Question: Hello I am trying to create a local database on my android device. I made the php script that returns the following response:
> {"ruta":[{"id_ruta":"1","ime_rute":"1","duljina_rute":"6","max_visina":"3","trajanje_rute":"5","opis_rute":"2","lokacija_rute":"4","oprema_rute":""},{"id_ruta":"2","ime_rute":"test","duljina_rute":"0.02","max_visina":"184.51","trajanje_rute":"00:00:42","opis_rute":"hop","lokacija_rute":"hop","oprema_rute":"hop"},{"id_ruta":"3","ime_rute":"test","duljina_rute":"0.02","max_visina":"184.51","trajanje_rute":"00:00:42","opis_rute":"hop","lokacija_rute":"hop","oprema_rute":"hop"},{"id_ruta":"4","ime_rute":"test","duljina_rute":"0.02","max_visina":"184.51","trajanje_rute":"00:00:42","opis_rute":"hop","lokacija_rute":"hop","oprema_rute":"hop"},{"id_ruta":"5","ime_rute":"test","duljina_rute":"0.02","max_visina":"184.51","trajanje_rute":"00:00:42","opis_rute":"hop","lokacija_rute":"hop","oprema_rute":"hop"},{"id_ruta":"6","ime_rute":"test","duljina_rute":"0.02","max_visina":"184.51","trajanje_rute":"00:00:42","opis_rute":"hop","lokacija_rute":"hop","oprema_rute":"hop"},{"id_ruta":"7","ime_rute":"test","duljina_rute":"0.02","max_visina":"184.51","trajanje_rute":"00:00:42","opis_rute":"hop","lokacija_rute":"hop","oprema_rute":"hop"},{"id_ruta":"8","ime_rute":"test","duljina_rute":"0.02","max_visina":"184.51","trajanje_rute":"00:00:42","opis_rute":"hop","lokacija_rute":"hop","oprema_rute":"hop"},{"id_ruta":"9","ime_rute":"test","duljina_rute":"0.02","max_visina":"184.51","trajanje_rute":"00:00:42","opis_rute":"hop","lokacija_rute":"hop","oprema_rute":"hop"},{"id_ruta":"10","ime_rute":"test","duljina_rute":"0.02","max_visina":"184.51","trajanje_rute":"00:00:42","opis_rute":"hop","lokacija_rute":"hop","oprema_rute":"hop"},{"id_ruta":"11","ime_rute":"test","duljina_rute":"0.02","max_visina":"184.51","trajanje_rute":"00:00:42","opis_rute":"hop","lokacija_rute":"hop","oprema_rute":"hop"},{"id_ruta":"12","ime_rute":"test","duljina_rute":"0.02","max_visina":"184.51","trajanje_rute":"00:00:42","opis_rute":"hop","lokacija_rute":"hop","oprema_rute":"hop"},{"id_ruta":"13","ime_rute":"test","duljina_rute":"0.02","max_visina":"184.51","trajanje_rute":"00:00:42","opis_rute":"hop","lokacija_rute":"hop","oprema_rute":"hop"},{"id_ruta":"14","ime_rute":"test","duljina_rute":"0.02","max_visina":"184.51","trajanje_rute":"00:00:42","opis_rute":"hop","lokacija_rute":"hop","oprema_rute":"hop"},{"id_ruta":"15","ime_rute":"test","duljina_rute":"0.02","max_visina":"184.51","trajanje_rute":"00:00:42","opis_rute":"hop","lokacija_rute":"hop","oprema_rute":"hop"},{"id_ruta":"16","ime_rute":"test","duljina_rute":"0.02","max_visina":"184.51","trajanje_rute":"00:00:42","opis_rute":"hop","lokacija_rute":"hop","oprema_rute":"hop"},{"id_ruta":"17","ime_rute":"test","duljina_rute":"0.02","max_visina":"184.51","trajanje_rute":"00:00:42","opis_rute":"hop","lokacija_rute":"hop","oprema_rute":"hop"},{"id_ruta":"18","ime_rute":"test","duljina_rute":"0.02","max_visina":"184.51","trajanje_rute":"00:00:42","opis_rute":"hop","lokacija_rute":"hop","oprema_rute":"hop"},{"id_ruta":"19","ime_rute":"test","duljina_rute":"0.02","max_visina":"184.51","trajanje_rute":"00:00:42","opis_rute":"hop","lokacija_rute":"hop","oprema_rute":"hop"},{"id_ruta":"20","ime_rute":"test","duljina_rute":"0.02","max_visina":"184.51","trajanje_rute":"00:00:42","opis_rute":"hop","lokacija_rute":"hop","oprema_rute":"hop"},{"id_ruta":"21","ime_rute":"test","duljina_rute":"0.02","max_visina":"184.51","trajanje_rute":"00:00:42","opis_rute":"hop","lokacija_rute":"hop","oprema_rute":"hop"},{"id_ruta":"22","ime_rute":"test","duljina_rute":"0.02","max_visina":"184.51","trajanje_rute":"00:00:42","opis_rute":"hop","lokacija_rute":"hop","oprema_rute":"hop"},{"id_ruta":"23","ime_rute":"test","duljina_rute":"0.02","max_visina":"184.51","trajanje_rute":"00:00:42","opis_rute":"hop","lokacija_rute":"hop","oprema_rute":"hop"},{"id_ruta":"24","ime_rute":"test","duljina_rute":"0.02","max_visina":"184.51","trajanje_rute":"00:00:42","opis_rute":"hop","lokacija_rute":"hop","oprema_rute":"hop"},{"id_ruta":"25","ime_rute":"test","duljina_rute":"0.02","max_visina":"184.51","trajanje_rute":"00:00:42","opis_rute":"hop","lokacija_rute":"hop","oprema_rute":"hop"}],"success":1}
And when I try to just write the contents of the response in LogCat it says that there is no value. Here is a part of my code that I use.
'''
JSONParser jsonParser = new JSONParser();
JSONArray rute = null;
private static final String TAG_SUCCESS = "success";
private static final String TAG_RUTA = "ruta";
private static final String TAG_ID_RUTA = "id_ruta";
private static final String TAG_IME_RUTE = "ime_rute";
private static final String TAG_DULJINA_RUTE = "duljina_rute";
private static final String TAG_MAX_VISINA = "max_visina";
private static final String TAG_TRAJANJE_RUTE = "trajanje_rute";
private static final String TAG_OPIS_RUTE = "opis_rute";
private static final String TAG_LOKACIJA_RUTE = "lokacija_rute";
private static final String TAG_OPREMA_RUTE = "oprema_rute";
List<NameValuePair> params = new ArrayList<NameValuePair>();
// HERE I GET THE JSON RESPONSE
JSONObject json = jsonParser.makeHttpRequest(link,"GET", params);
try {
int success = json.getInt(TAG_SUCCESS);
//AND HERE I TRY WRITING STUFF FROM THE RESPONSE
Log.d("Create Response", json.toString());
new Delete().from(Ruta.class).execute();
Log.d("RUTE GET INT",String.valueOf(json.getInt(TAG_SUCCESS)));
Log.d("RUTE GET JSON STRING",json.getString(TAG_RUTA));
if (success == 1) {
rute = json.getJSONArray(TAG_RUTA);
Log.d("RUTE",rute.toString());
for(int i = 0; i<rute.length(); i++){
JSONObject r = rute.getJSONObject(i);
Ruta nova_ruta = new Ruta();
nova_ruta.IDRute = Integer.parseInt(r.getString(TAG_ID_RUTA));
nova_ruta.Naziv = r.getString(TAG_IME_RUTE);
nova_ruta.Udaljenost = Integer.parseInt(r.getString(TAG_DULJINA_RUTE));
nova_ruta.MaxVisina = Integer.parseInt(r.getString(TAG_MAX_VISINA));
nova_ruta.Trajanje = r.getString(TAG_TRAJANJE_RUTE);
nova_ruta.Opis = r.getString(TAG_OPIS_RUTE);
nova_ruta.Lokacija = r.getString(TAG_LOKACIJA_RUTE);
nova_ruta.Oprema = r.getString(TAG_OPREMA_RUTE);
nova_ruta.save();
}
'''
Here is the LogCat
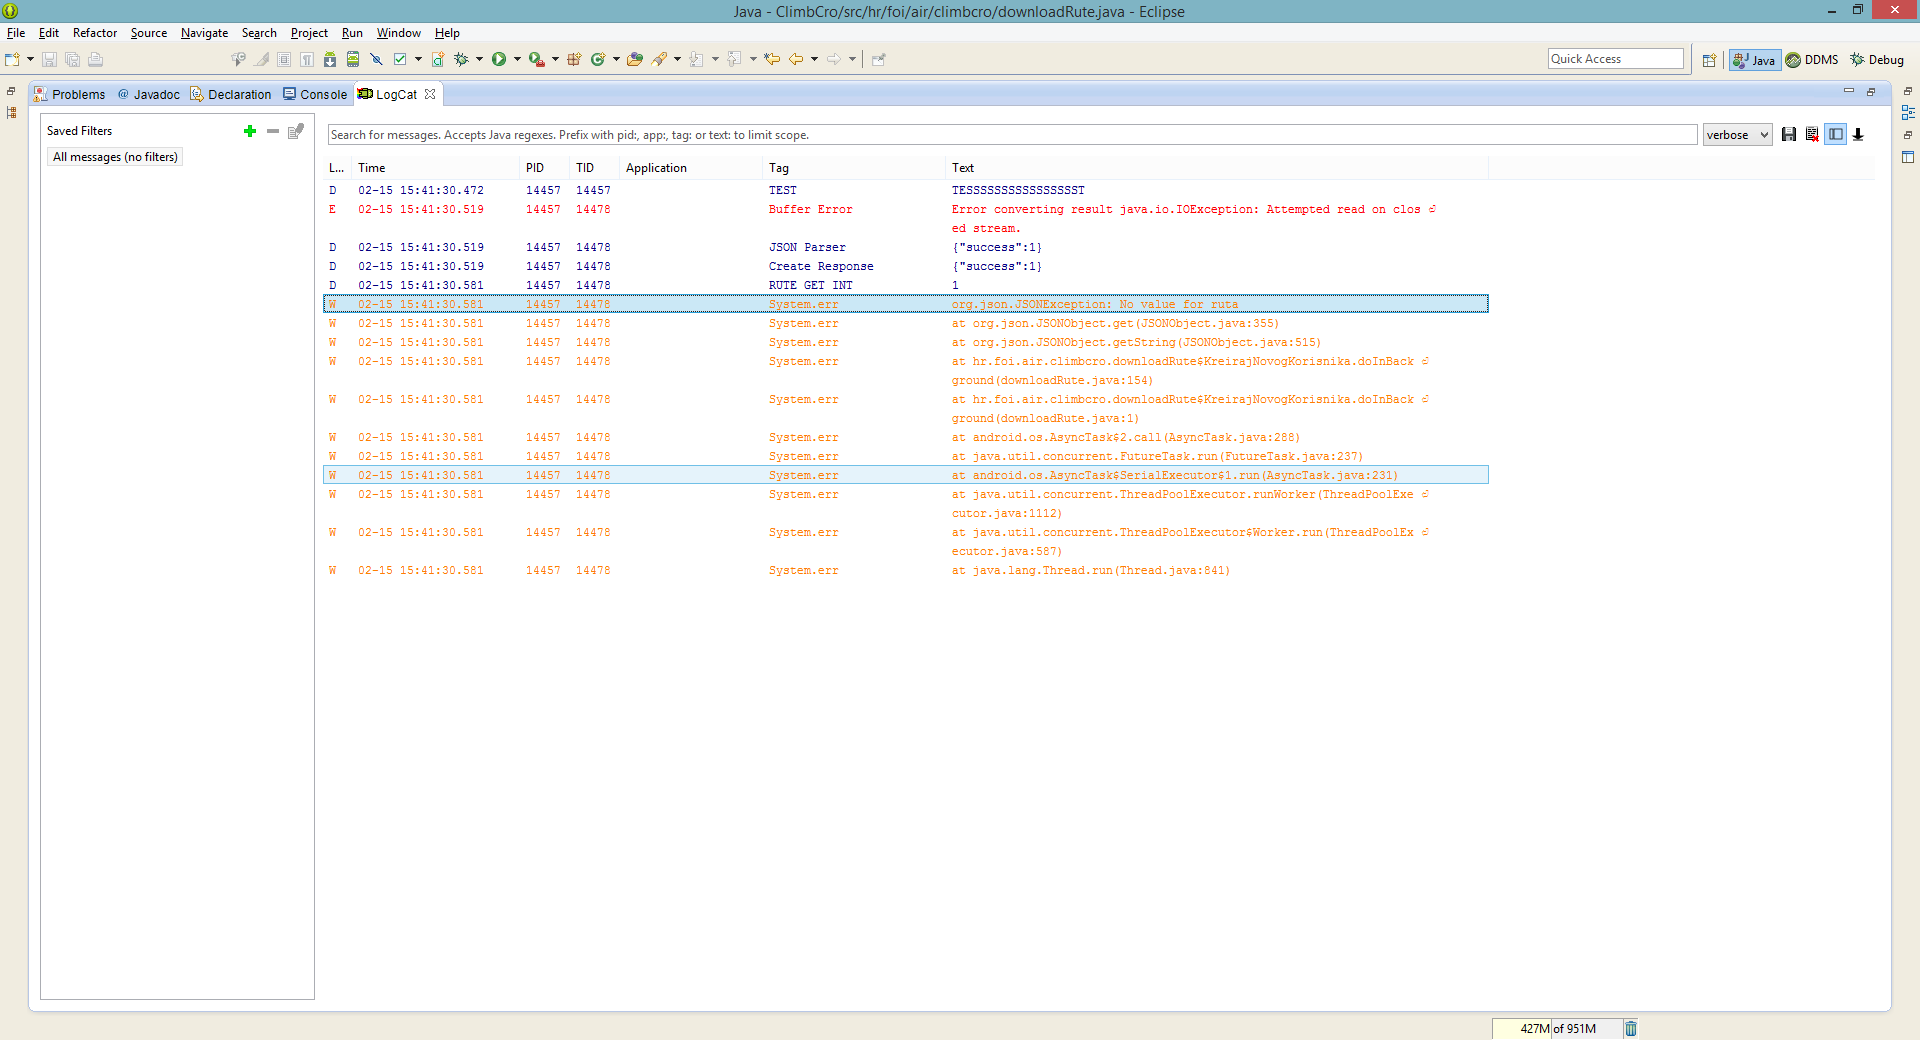
Answer: Because the value of key 'ruta' is an , not a as you requested for. The line
'''
Log.d("RUTE GET JSON STRING",json.getString(TAG_RUTA));
'''
leads to the exception.